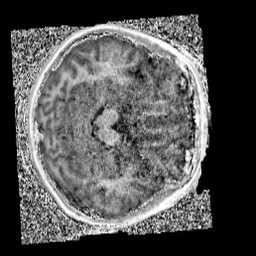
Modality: UNIT1
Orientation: axial
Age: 10
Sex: female
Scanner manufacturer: siemens
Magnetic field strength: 3 T
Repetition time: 4 s
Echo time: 0.00299 s